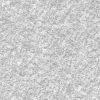
Atmospheric dust classification: not_dusty